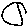
Label: circle